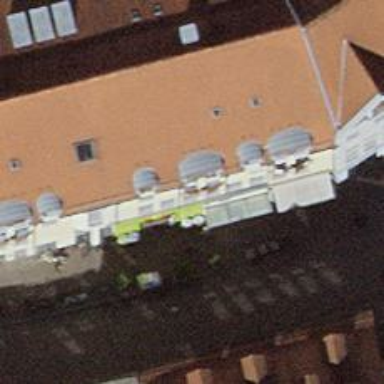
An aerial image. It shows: Café.